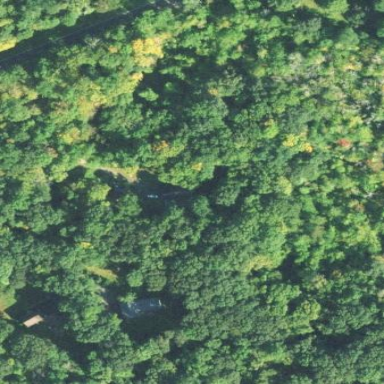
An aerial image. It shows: Existing Preserved Open Space in woodland area.